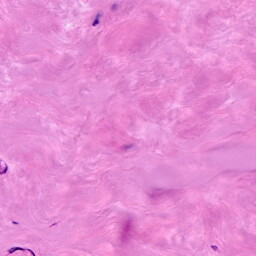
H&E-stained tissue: Breast